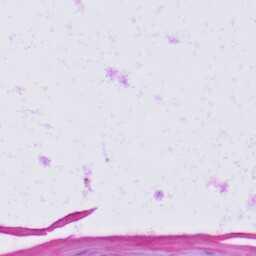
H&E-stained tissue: Skin